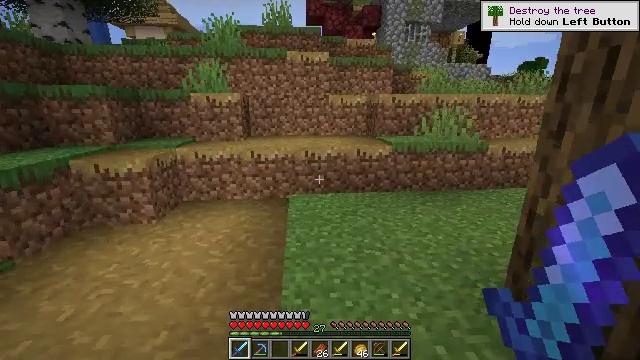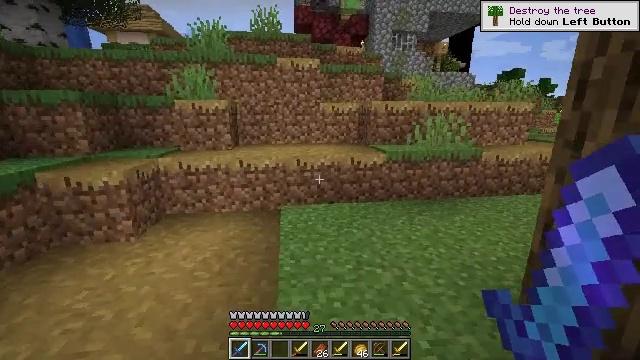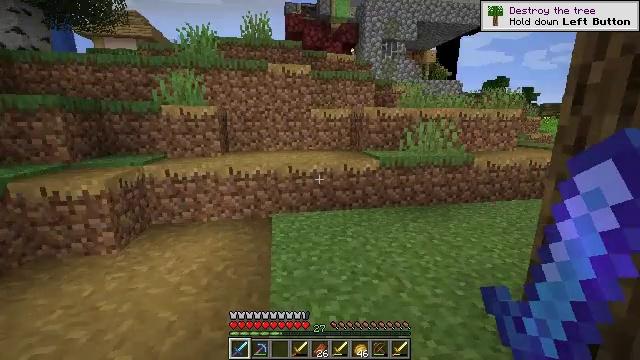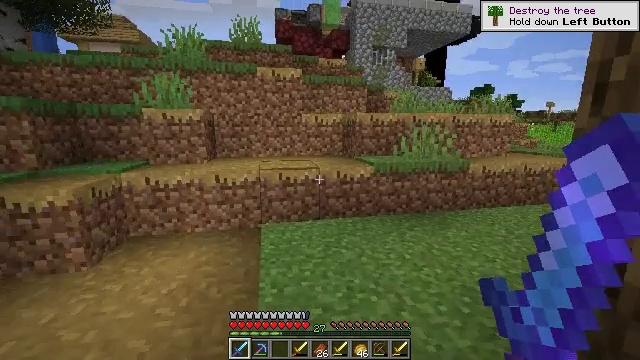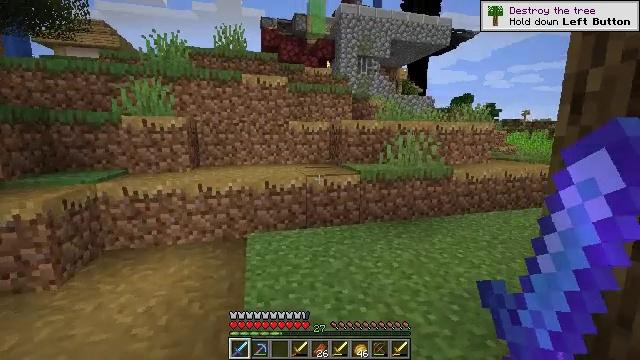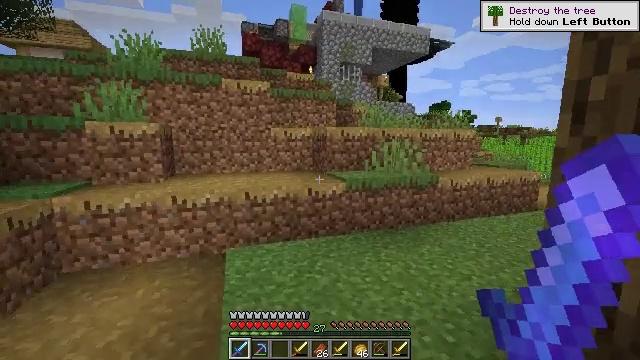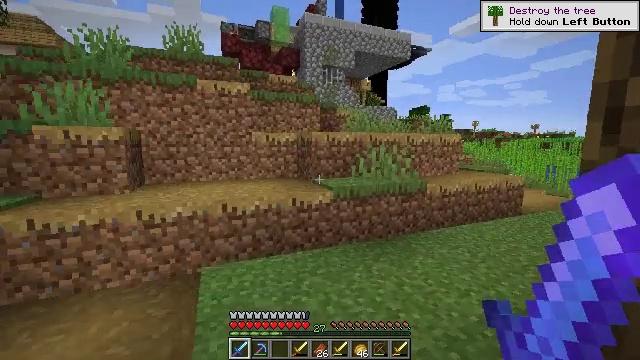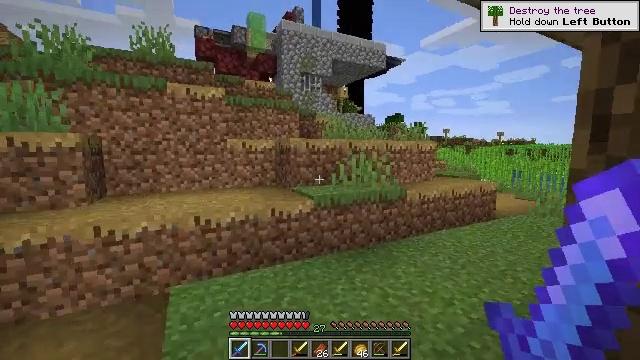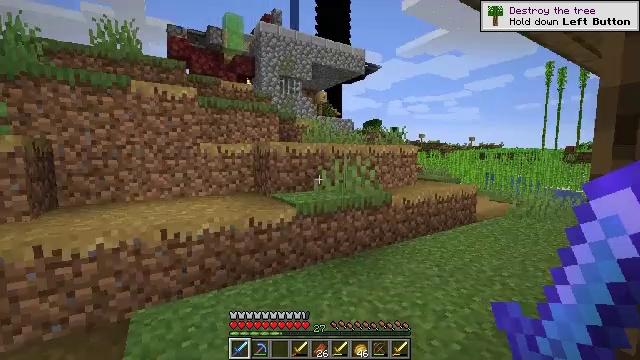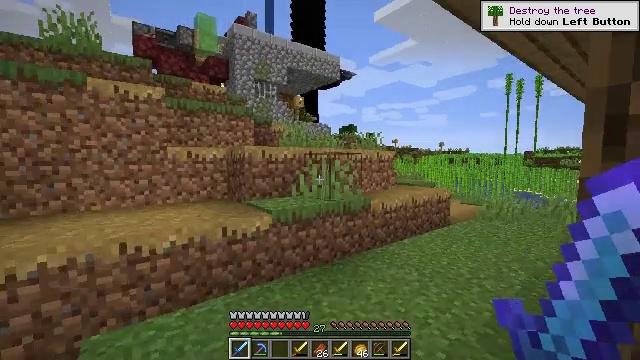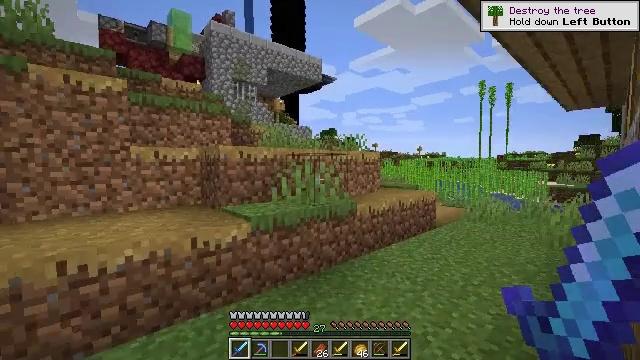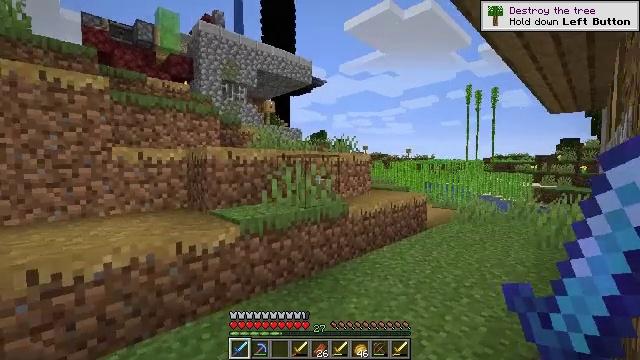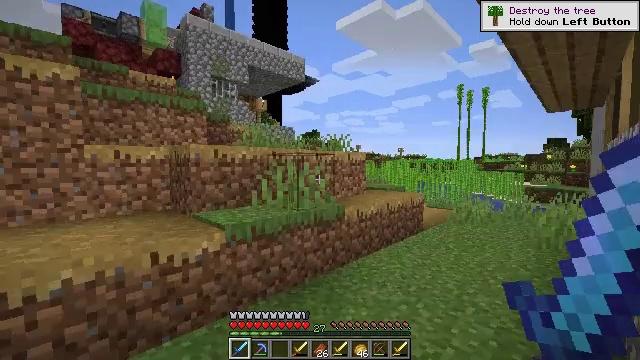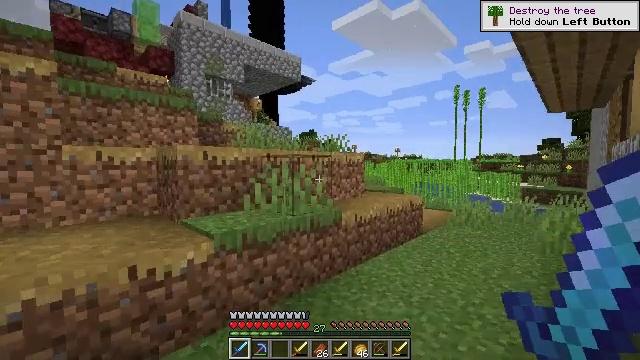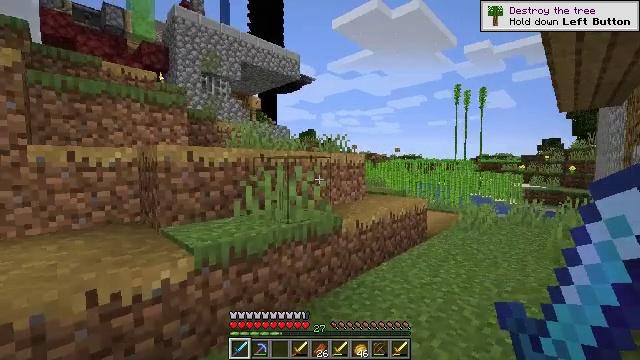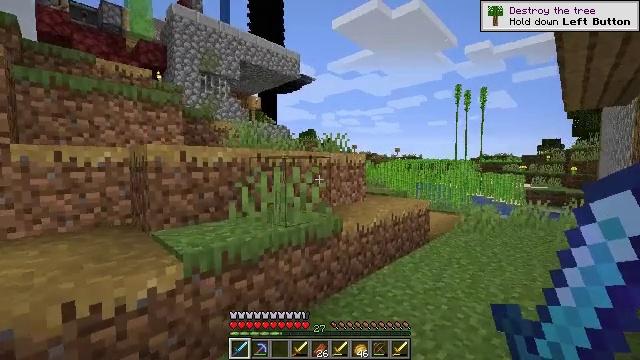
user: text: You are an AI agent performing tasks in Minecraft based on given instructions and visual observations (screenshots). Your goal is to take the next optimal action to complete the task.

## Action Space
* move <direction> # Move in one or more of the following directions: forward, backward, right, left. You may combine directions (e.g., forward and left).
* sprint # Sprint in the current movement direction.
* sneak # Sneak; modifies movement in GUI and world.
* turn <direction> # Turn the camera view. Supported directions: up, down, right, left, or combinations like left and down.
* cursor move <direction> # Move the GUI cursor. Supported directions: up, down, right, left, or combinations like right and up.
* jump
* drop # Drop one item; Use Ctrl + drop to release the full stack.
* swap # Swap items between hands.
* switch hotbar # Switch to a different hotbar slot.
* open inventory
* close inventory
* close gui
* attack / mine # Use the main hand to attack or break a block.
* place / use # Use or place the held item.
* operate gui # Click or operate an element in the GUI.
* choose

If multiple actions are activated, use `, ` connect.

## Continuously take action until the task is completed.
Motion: motion action
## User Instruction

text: Harvest sugar cane from the plant.
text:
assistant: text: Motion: turn right and up
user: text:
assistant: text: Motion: move forward, turn right and up
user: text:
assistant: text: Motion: move forward, turn right and up
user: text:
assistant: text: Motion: move forward, turn right and up
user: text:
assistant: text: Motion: move forward, turn right and up
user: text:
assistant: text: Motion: move forward, turn right
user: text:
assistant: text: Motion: move forward, turn right and up
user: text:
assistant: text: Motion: move forward, turn right
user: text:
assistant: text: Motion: move forward, turn right and up
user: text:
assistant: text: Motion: move forward, turn right
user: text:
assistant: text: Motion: move forward, turn right
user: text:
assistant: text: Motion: move forward, turn right
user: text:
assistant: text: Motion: move forward
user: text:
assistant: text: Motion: move forward
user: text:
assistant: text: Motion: move forward
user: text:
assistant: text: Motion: move forward
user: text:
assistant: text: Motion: move forward
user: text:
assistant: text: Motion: move forward
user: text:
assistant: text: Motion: move forward
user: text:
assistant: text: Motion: move forward, jump
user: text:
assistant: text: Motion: move forward, jump
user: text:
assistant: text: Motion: move forward, jump
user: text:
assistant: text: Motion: move forward, jump
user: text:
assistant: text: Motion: move forward, jump
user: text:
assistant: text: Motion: move forward
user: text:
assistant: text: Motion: move forward
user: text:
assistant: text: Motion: move forward
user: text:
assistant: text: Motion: move forward
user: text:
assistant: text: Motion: move forward
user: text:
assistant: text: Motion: move forward